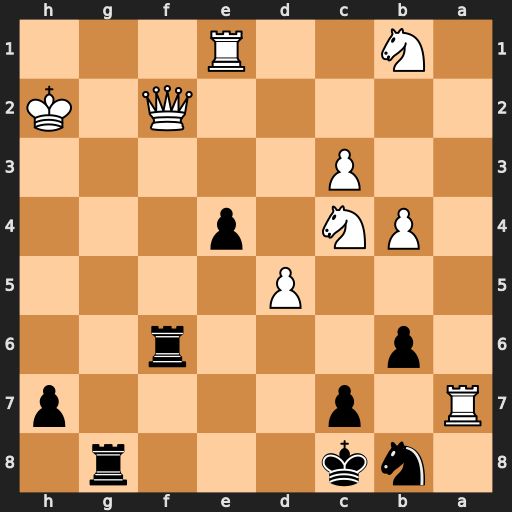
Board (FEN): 1nk3r1/R1p4p/1p3r2/3P4/1PN1p3/2P5/5Q1K/1N2R3
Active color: b
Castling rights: -
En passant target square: -
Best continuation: Rh6+ Qh4 Rxh4#